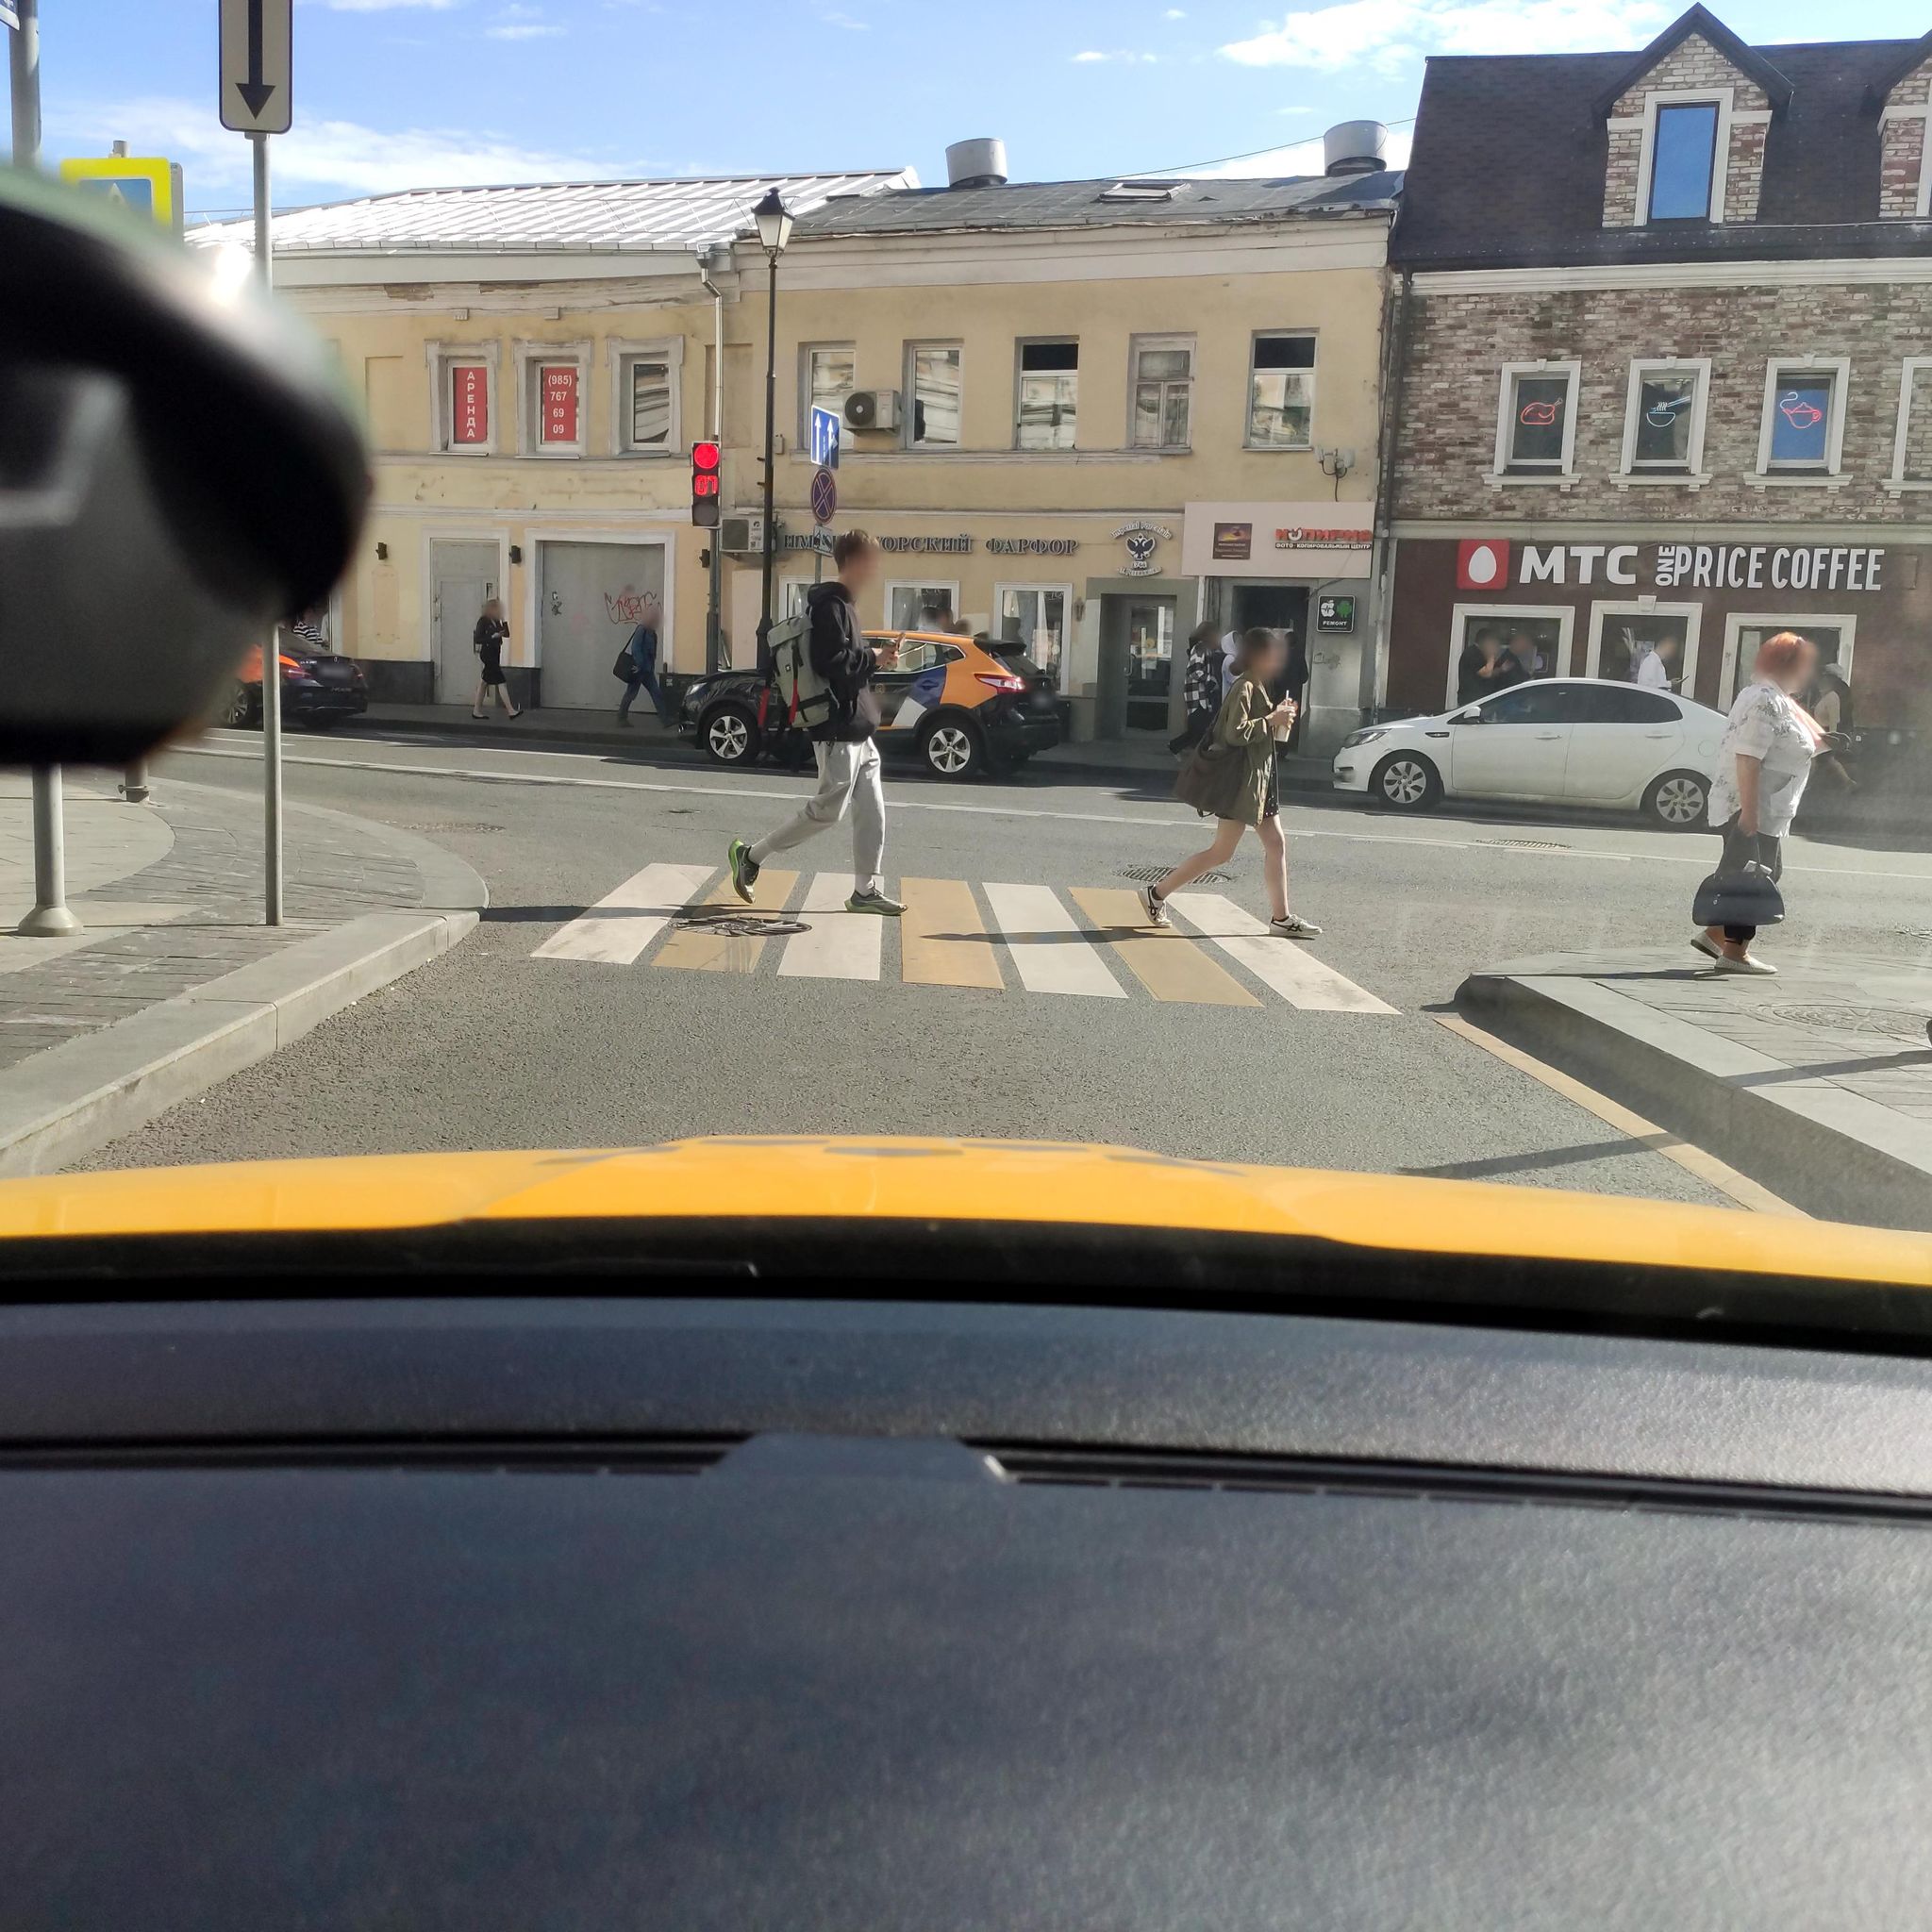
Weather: snowy
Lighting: day
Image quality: good
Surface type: driving surface
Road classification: unclassified
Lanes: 2
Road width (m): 3.6
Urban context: urban centre
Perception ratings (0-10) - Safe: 3.55, Lively: 8.98, Beautiful: 7.38, Boring: 1.63, Depressing: 1.48, Wealthy: 6.08